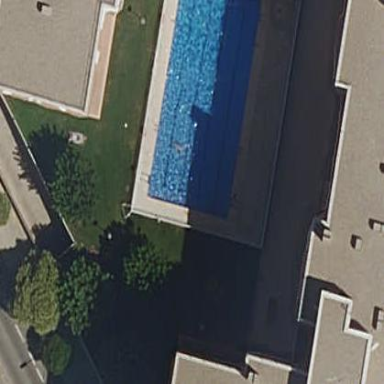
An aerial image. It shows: Swimming pool located in leisure land.